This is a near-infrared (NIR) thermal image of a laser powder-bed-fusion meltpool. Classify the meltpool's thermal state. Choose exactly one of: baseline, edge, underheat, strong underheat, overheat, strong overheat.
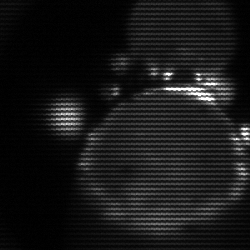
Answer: edge